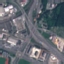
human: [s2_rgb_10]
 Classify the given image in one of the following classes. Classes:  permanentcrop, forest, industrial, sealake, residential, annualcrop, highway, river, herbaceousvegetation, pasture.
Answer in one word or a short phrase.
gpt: Highway